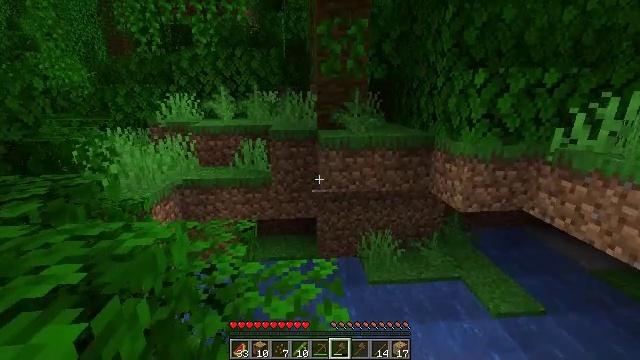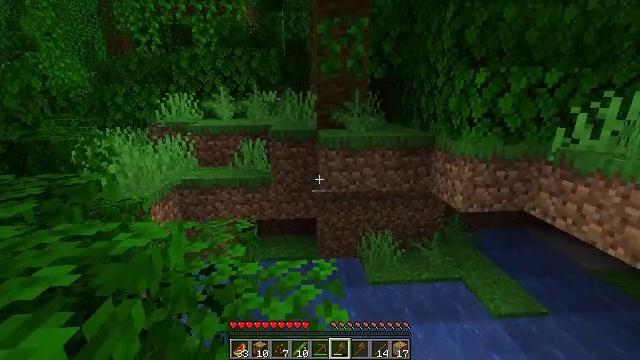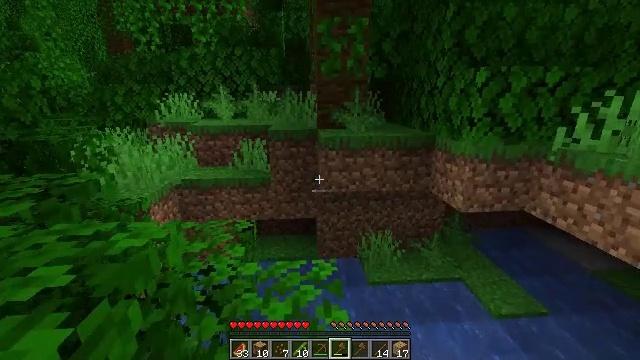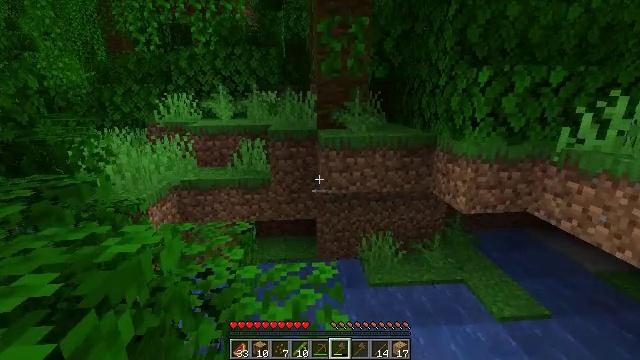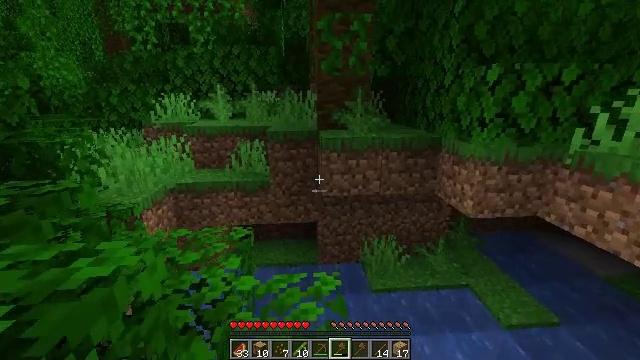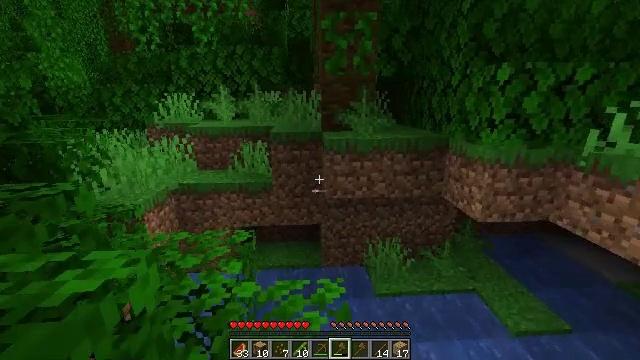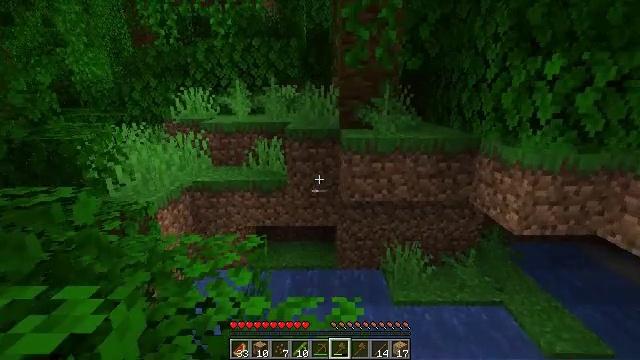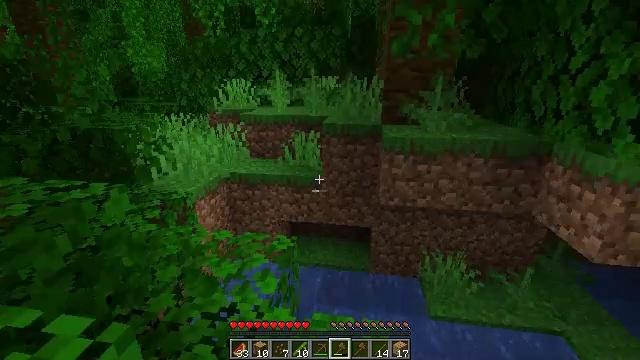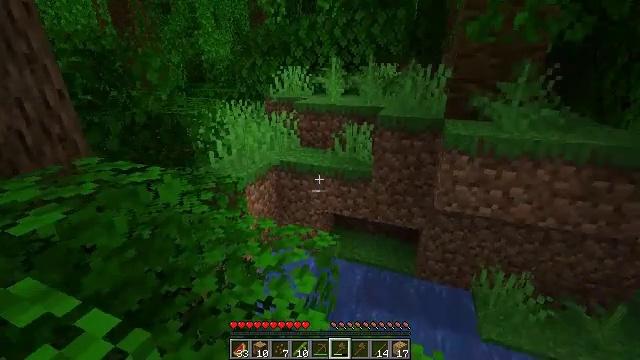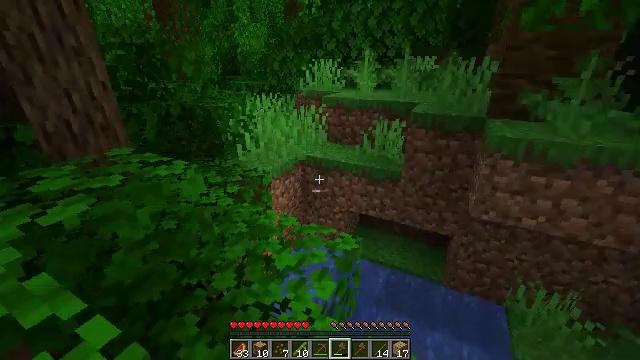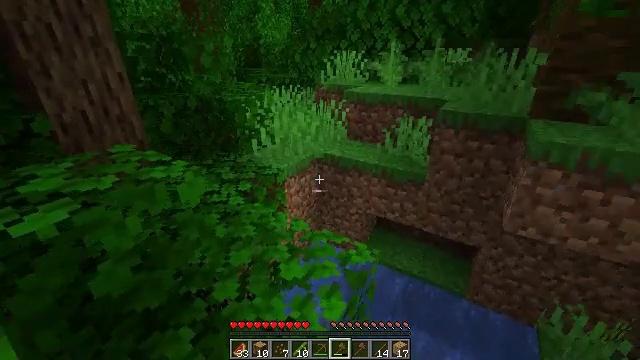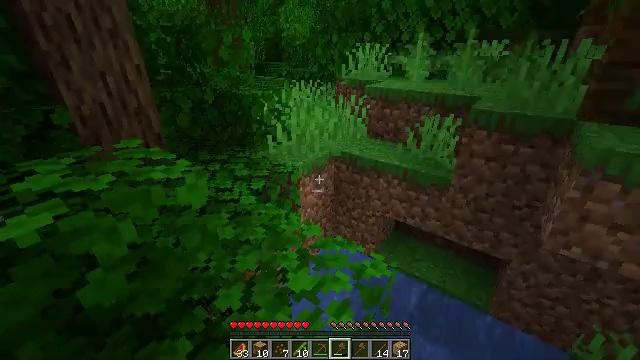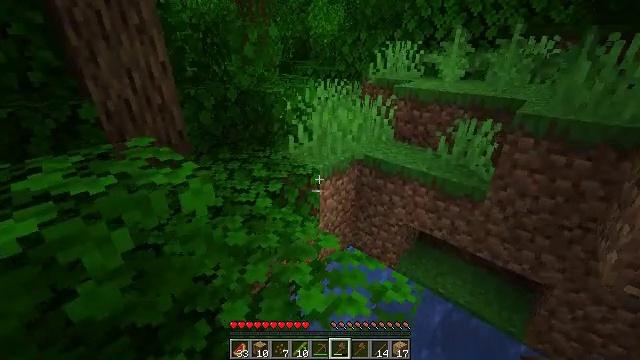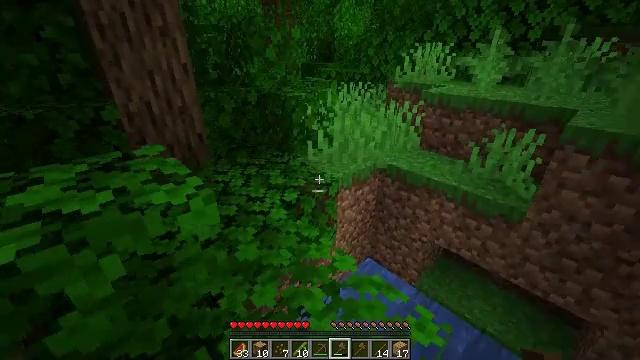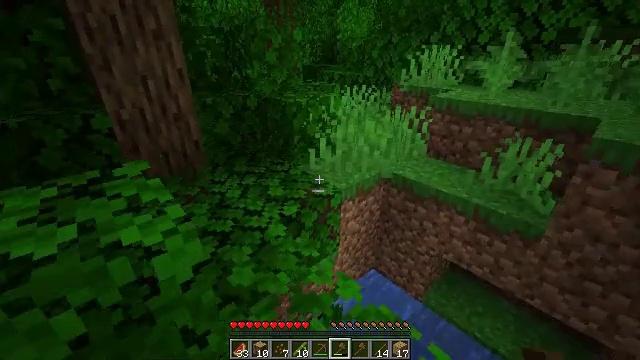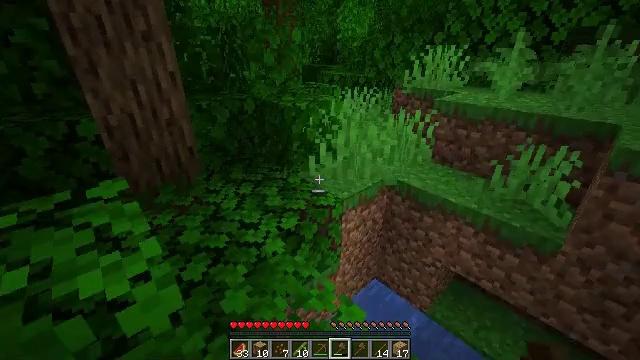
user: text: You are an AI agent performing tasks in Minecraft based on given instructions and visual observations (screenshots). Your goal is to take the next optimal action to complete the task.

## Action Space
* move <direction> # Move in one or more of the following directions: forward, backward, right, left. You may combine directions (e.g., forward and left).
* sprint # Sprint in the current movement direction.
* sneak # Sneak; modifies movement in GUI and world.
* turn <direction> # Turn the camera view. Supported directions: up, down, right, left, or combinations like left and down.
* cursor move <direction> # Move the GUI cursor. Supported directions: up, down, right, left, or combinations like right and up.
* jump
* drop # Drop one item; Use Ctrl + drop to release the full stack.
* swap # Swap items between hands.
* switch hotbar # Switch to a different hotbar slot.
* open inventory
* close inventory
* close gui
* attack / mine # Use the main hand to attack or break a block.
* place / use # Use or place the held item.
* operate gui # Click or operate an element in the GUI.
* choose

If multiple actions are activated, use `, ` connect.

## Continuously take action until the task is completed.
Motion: motion action
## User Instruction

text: Clear the jungle leaves to make way.
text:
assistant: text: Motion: attack / mine
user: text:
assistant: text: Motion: attack / mine
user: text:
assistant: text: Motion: move forward, attack / mine
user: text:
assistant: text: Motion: move forward, attack / mine
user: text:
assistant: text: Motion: move forward
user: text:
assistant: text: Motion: move forward, turn left and down
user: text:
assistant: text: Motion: move forward, turn left and down
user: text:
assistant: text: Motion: move forward, turn left and down
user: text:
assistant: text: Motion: move forward, turn left and down
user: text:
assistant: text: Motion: move forward, turn left and down
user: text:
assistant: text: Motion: move forward, turn left and down
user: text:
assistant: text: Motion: move forward, turn left
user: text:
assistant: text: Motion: move forward, turn left
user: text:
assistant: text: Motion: move forward
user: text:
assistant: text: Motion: move forward
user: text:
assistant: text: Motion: move forward
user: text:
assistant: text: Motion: move forward and move left, turn left
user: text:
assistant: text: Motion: move forward and move left, turn left and up
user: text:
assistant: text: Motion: move forward and move left
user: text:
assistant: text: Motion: move forward and move left
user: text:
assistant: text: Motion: move forward
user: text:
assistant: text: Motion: move forward
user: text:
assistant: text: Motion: move forward
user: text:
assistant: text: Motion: move forward
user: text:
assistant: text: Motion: move forward
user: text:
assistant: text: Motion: move forward, turn right and up
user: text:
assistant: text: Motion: move forward, turn right and up
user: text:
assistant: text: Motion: move forward, turn right and up
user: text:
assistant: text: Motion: move forward, turn right and up
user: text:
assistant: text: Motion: move forward, turn up